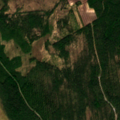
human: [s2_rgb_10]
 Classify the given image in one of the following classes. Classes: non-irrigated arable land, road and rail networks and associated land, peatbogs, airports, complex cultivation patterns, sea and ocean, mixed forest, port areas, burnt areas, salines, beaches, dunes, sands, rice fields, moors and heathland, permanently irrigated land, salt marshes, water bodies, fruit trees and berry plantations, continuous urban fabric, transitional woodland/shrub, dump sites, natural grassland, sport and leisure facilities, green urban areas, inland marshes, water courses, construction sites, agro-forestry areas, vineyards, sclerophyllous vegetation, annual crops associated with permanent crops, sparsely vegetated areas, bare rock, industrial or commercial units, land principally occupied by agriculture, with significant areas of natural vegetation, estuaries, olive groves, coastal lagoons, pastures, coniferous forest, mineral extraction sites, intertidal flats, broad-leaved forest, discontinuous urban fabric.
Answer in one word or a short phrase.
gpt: coniferous forest, mixed forest, transitional woodland/shrub, peatbogs